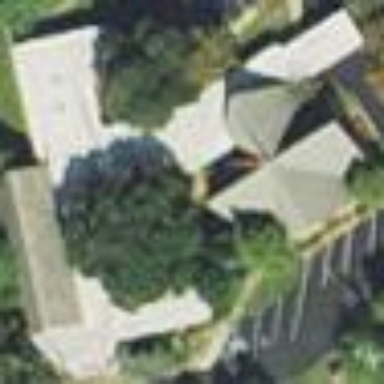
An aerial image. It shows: Church which is place of worship.